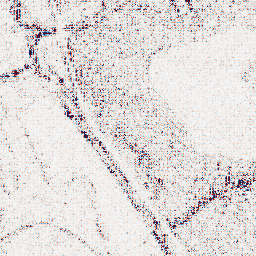
Category: wavelet
Decomposition family: wavelet_dwt
Decomposition parameters: wavelet: sym4
level: 1
Upsampling method: linear_exact
Upsampling parameters: scale: 4
Upsampling scale: 4